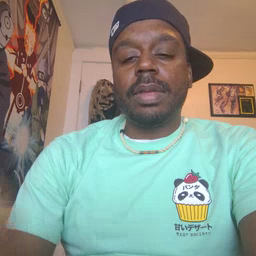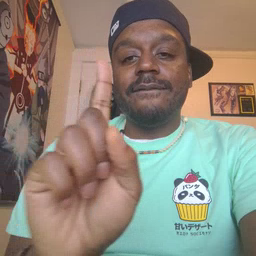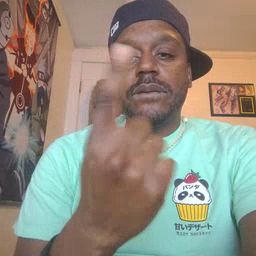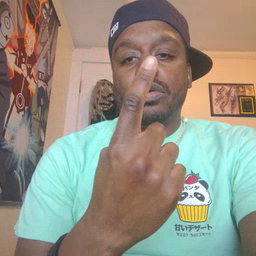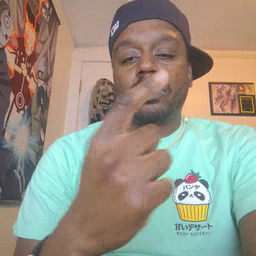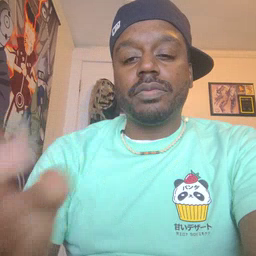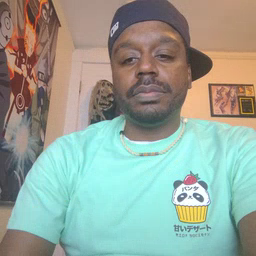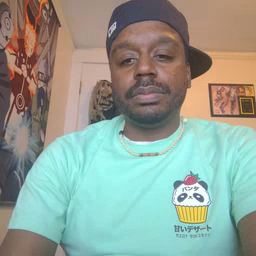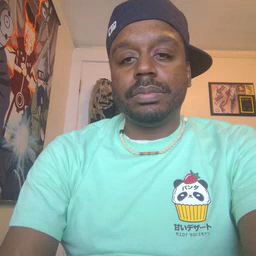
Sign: first